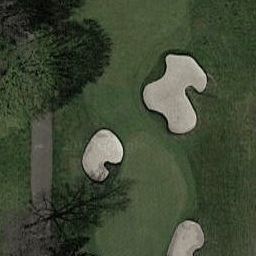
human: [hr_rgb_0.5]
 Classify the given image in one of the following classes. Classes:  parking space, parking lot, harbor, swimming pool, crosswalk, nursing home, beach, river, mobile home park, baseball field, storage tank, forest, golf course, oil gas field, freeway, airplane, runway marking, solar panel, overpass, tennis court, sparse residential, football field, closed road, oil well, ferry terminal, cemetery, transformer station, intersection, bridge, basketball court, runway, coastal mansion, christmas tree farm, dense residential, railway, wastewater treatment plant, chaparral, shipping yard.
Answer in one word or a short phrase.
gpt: golf course